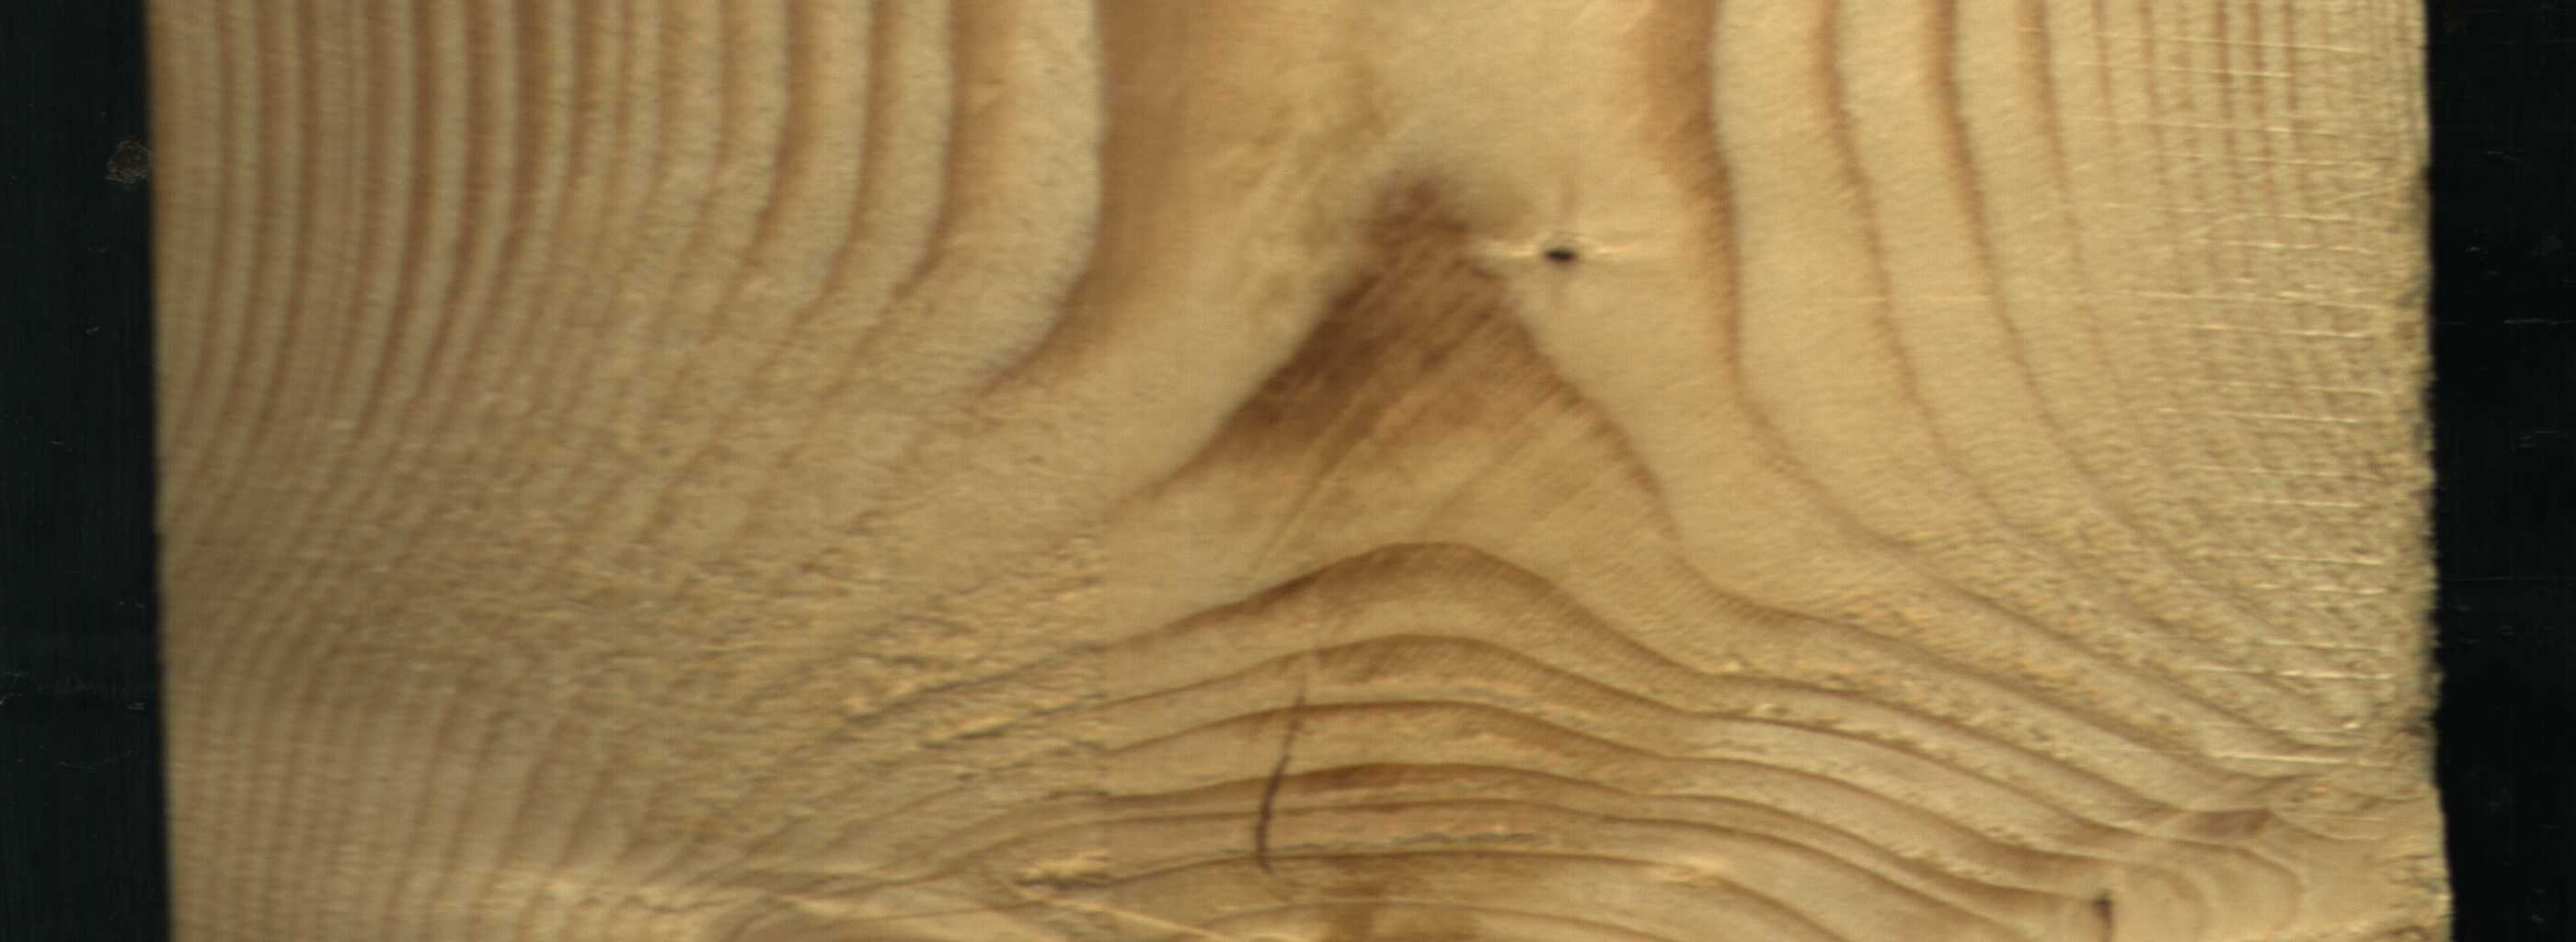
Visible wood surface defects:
Crack
Dead_Knot